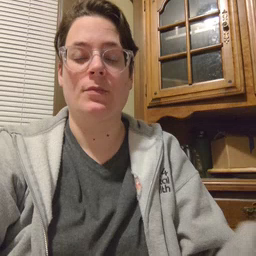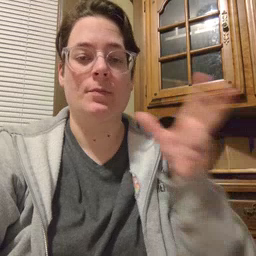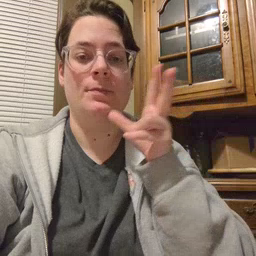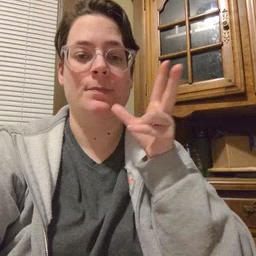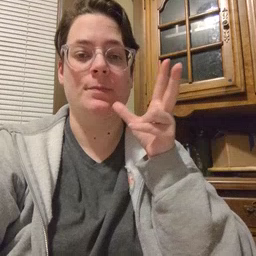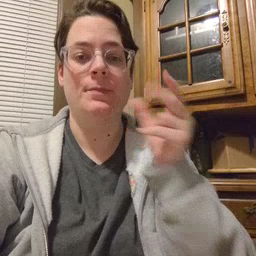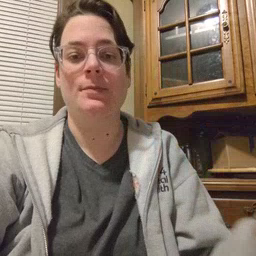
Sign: hen